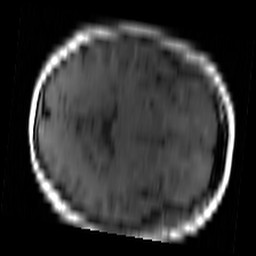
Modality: T1w
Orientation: axial
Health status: ill
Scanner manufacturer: siemens
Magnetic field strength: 1.5 T
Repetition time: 0.4 s
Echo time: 0.014 s